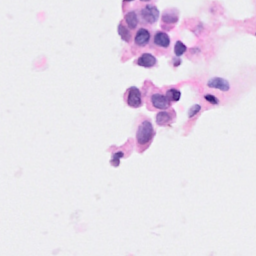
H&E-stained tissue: Breast